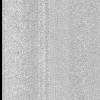
Atmospheric dust classification: dusty